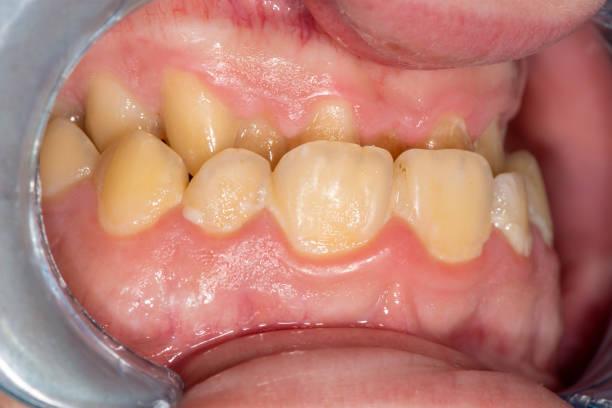
Condition: Gingivitis